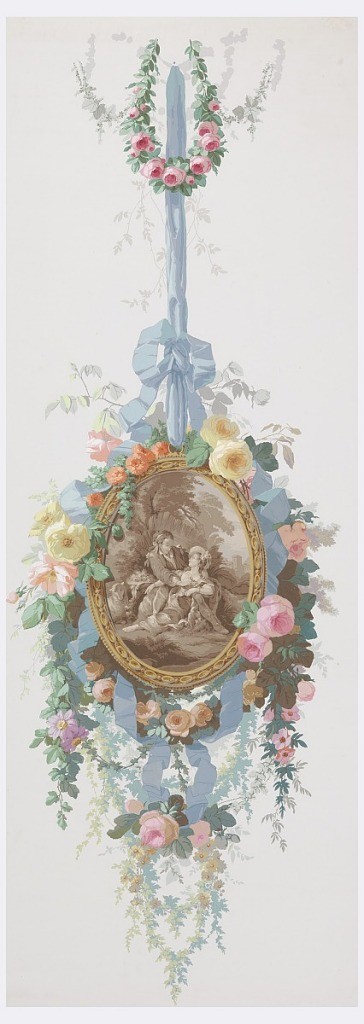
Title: Decor Pastoral
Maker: Jules Desfossé, French, active 1851 - 1863
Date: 1851–64
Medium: Block-printed paper
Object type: Decorative panel
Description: Framed oval medallion, depicting a Louis XVI shepherd and shepherdess in sepia, is suspended from a blue ribbon. The frame and ribbon are set off by clusters and ropes of roses, leaves and vines. Printed in colors on white ground.